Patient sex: M
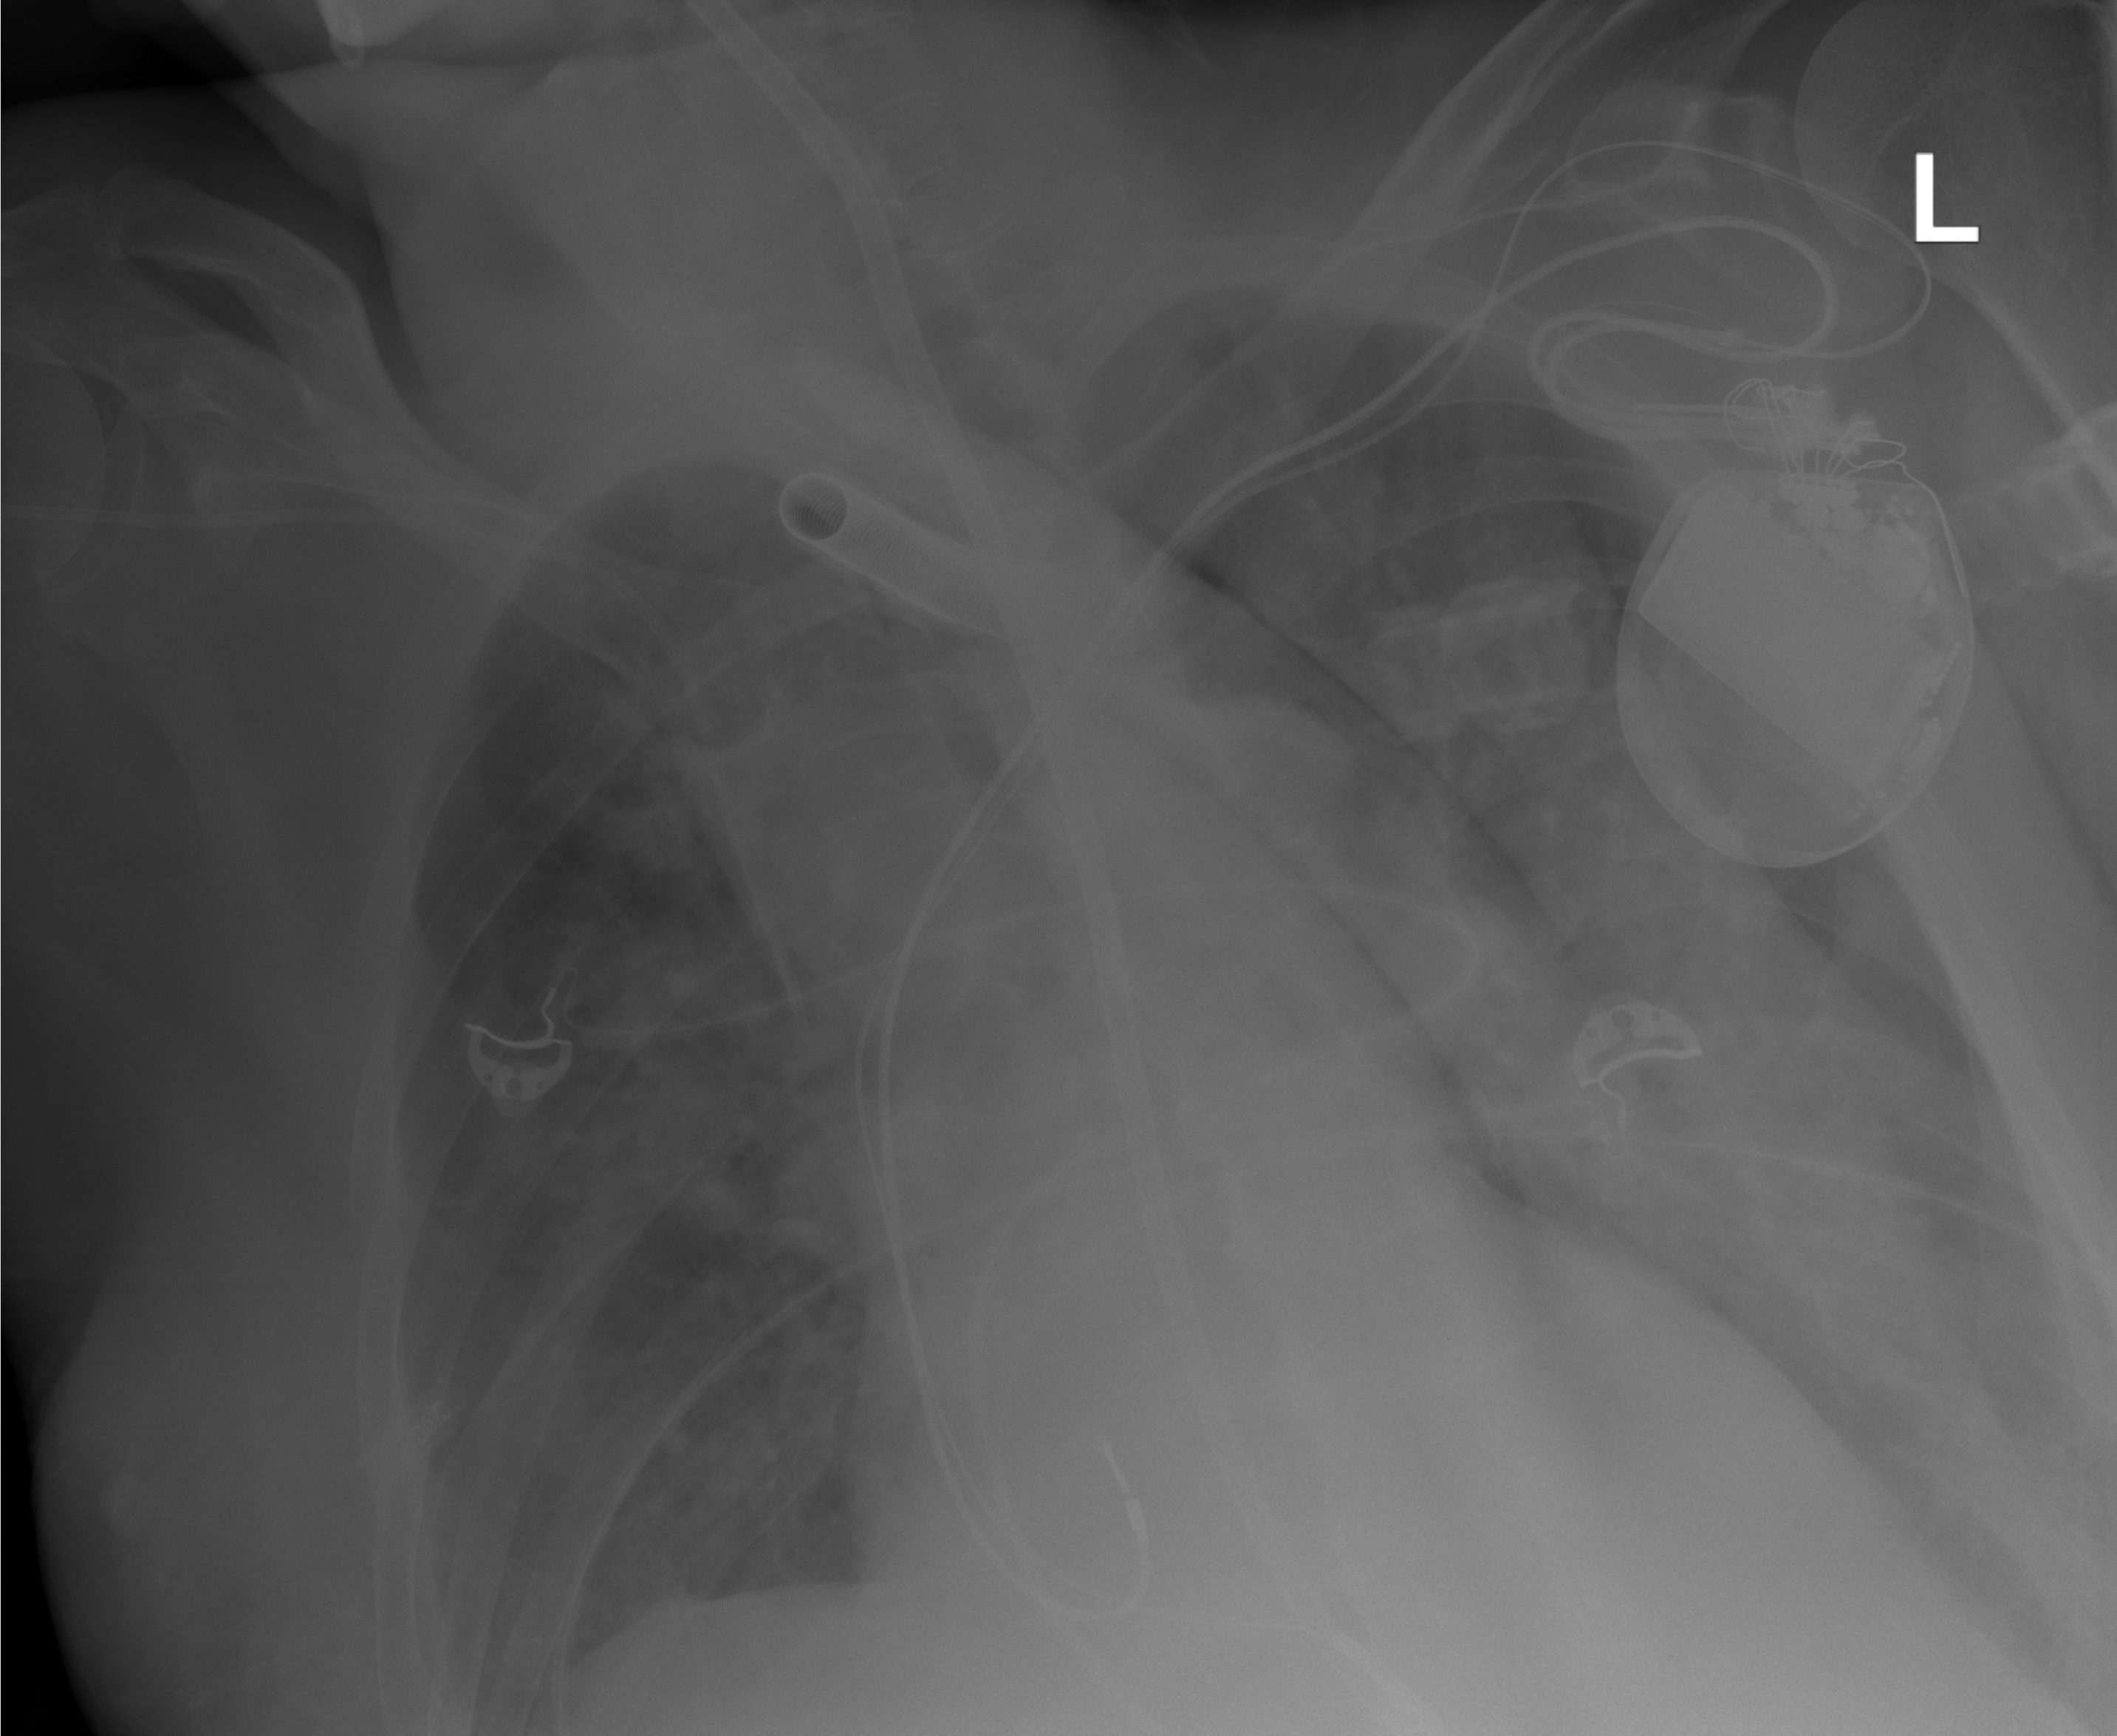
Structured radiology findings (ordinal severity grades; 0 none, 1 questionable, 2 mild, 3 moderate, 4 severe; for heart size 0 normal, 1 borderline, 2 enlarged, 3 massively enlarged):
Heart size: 0
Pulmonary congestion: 2
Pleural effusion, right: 2
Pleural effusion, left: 2
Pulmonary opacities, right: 2
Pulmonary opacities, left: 0
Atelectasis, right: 2
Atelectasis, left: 2